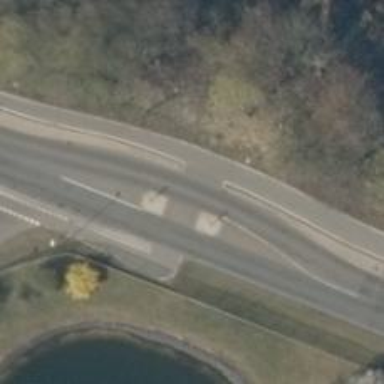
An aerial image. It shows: Tertiary road with asphalt surface.